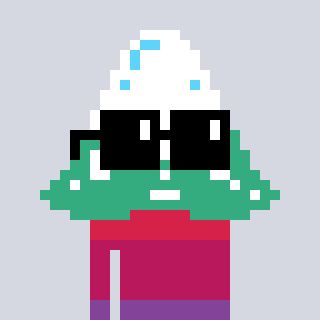
a pixel art character with square black sunglasses, a snowy mountain-shaped head and a teal-colored body on a cool background